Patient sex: M
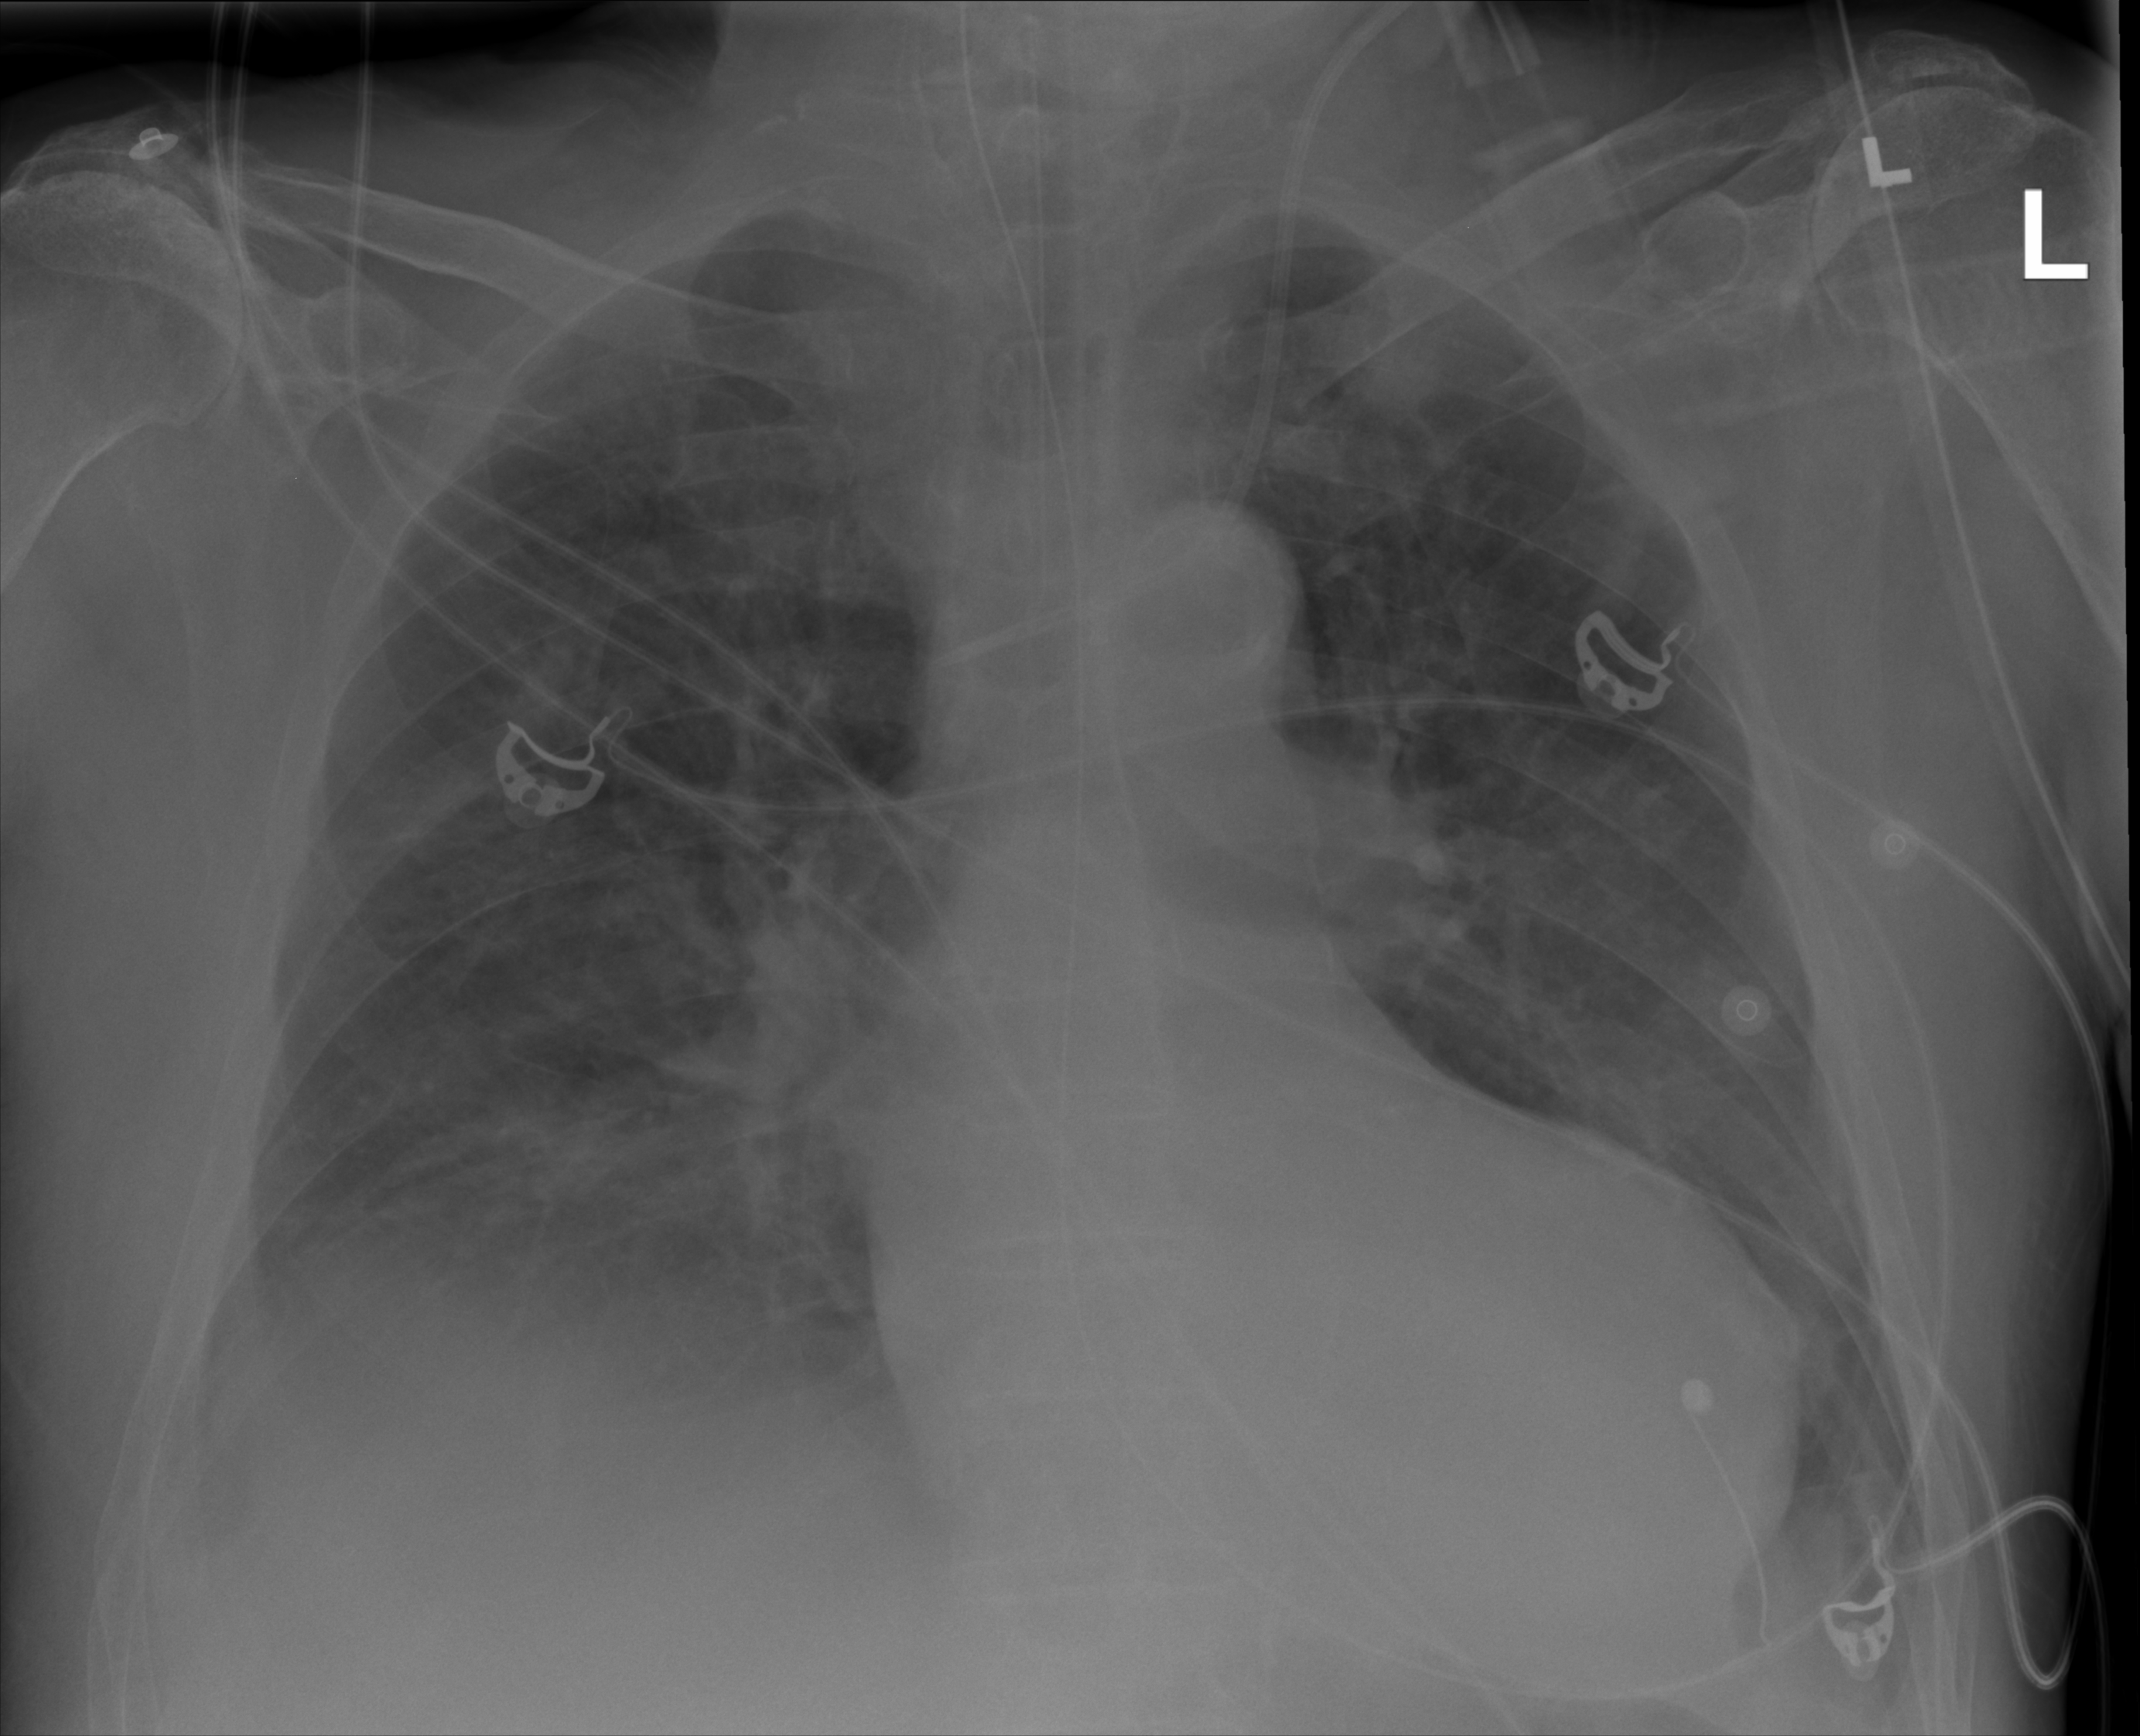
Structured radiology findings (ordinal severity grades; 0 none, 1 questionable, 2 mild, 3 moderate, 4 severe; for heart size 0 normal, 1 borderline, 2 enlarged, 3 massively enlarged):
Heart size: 2
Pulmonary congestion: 1
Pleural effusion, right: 3
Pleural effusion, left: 2
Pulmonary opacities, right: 0
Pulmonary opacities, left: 0
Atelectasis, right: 0
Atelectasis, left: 0